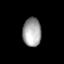
Tissue: lung
Cell type: Epithelial cells
Senescence score: 0.2099
Nuclear area (px): 517
Mean DAPI intensity: 164.383